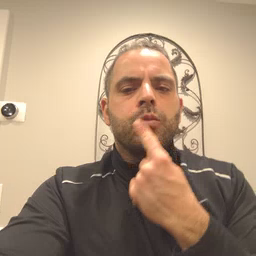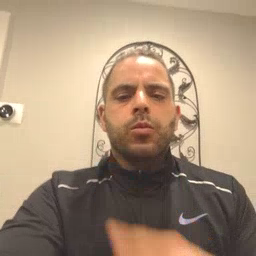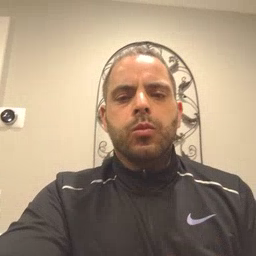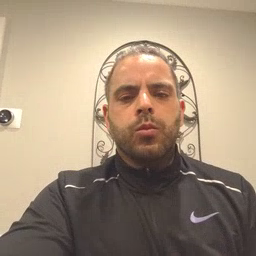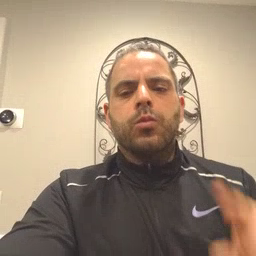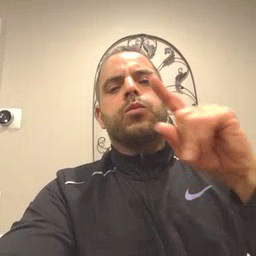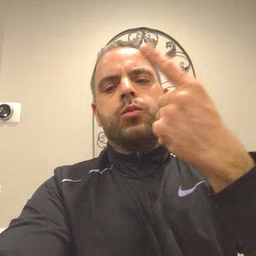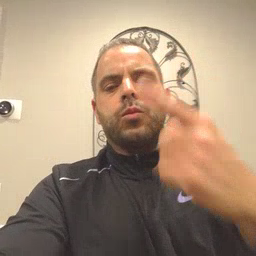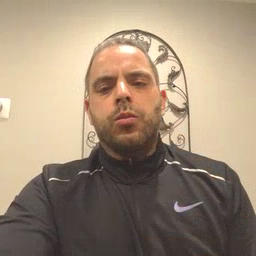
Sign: first